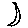
Label: moon